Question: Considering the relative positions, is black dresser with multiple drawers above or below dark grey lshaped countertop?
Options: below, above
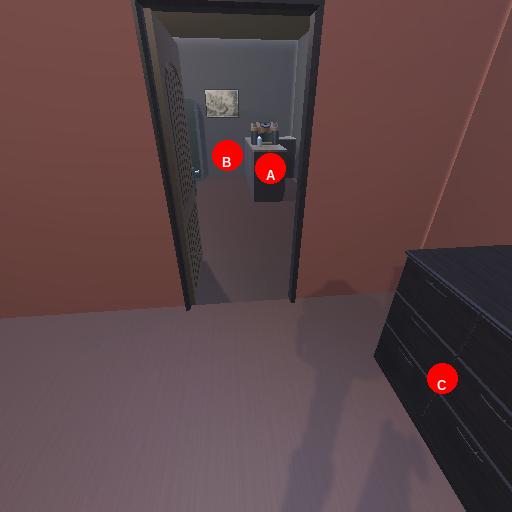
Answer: below